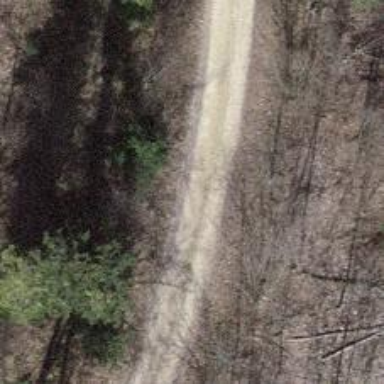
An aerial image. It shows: Unpaved track with grade2 track type.